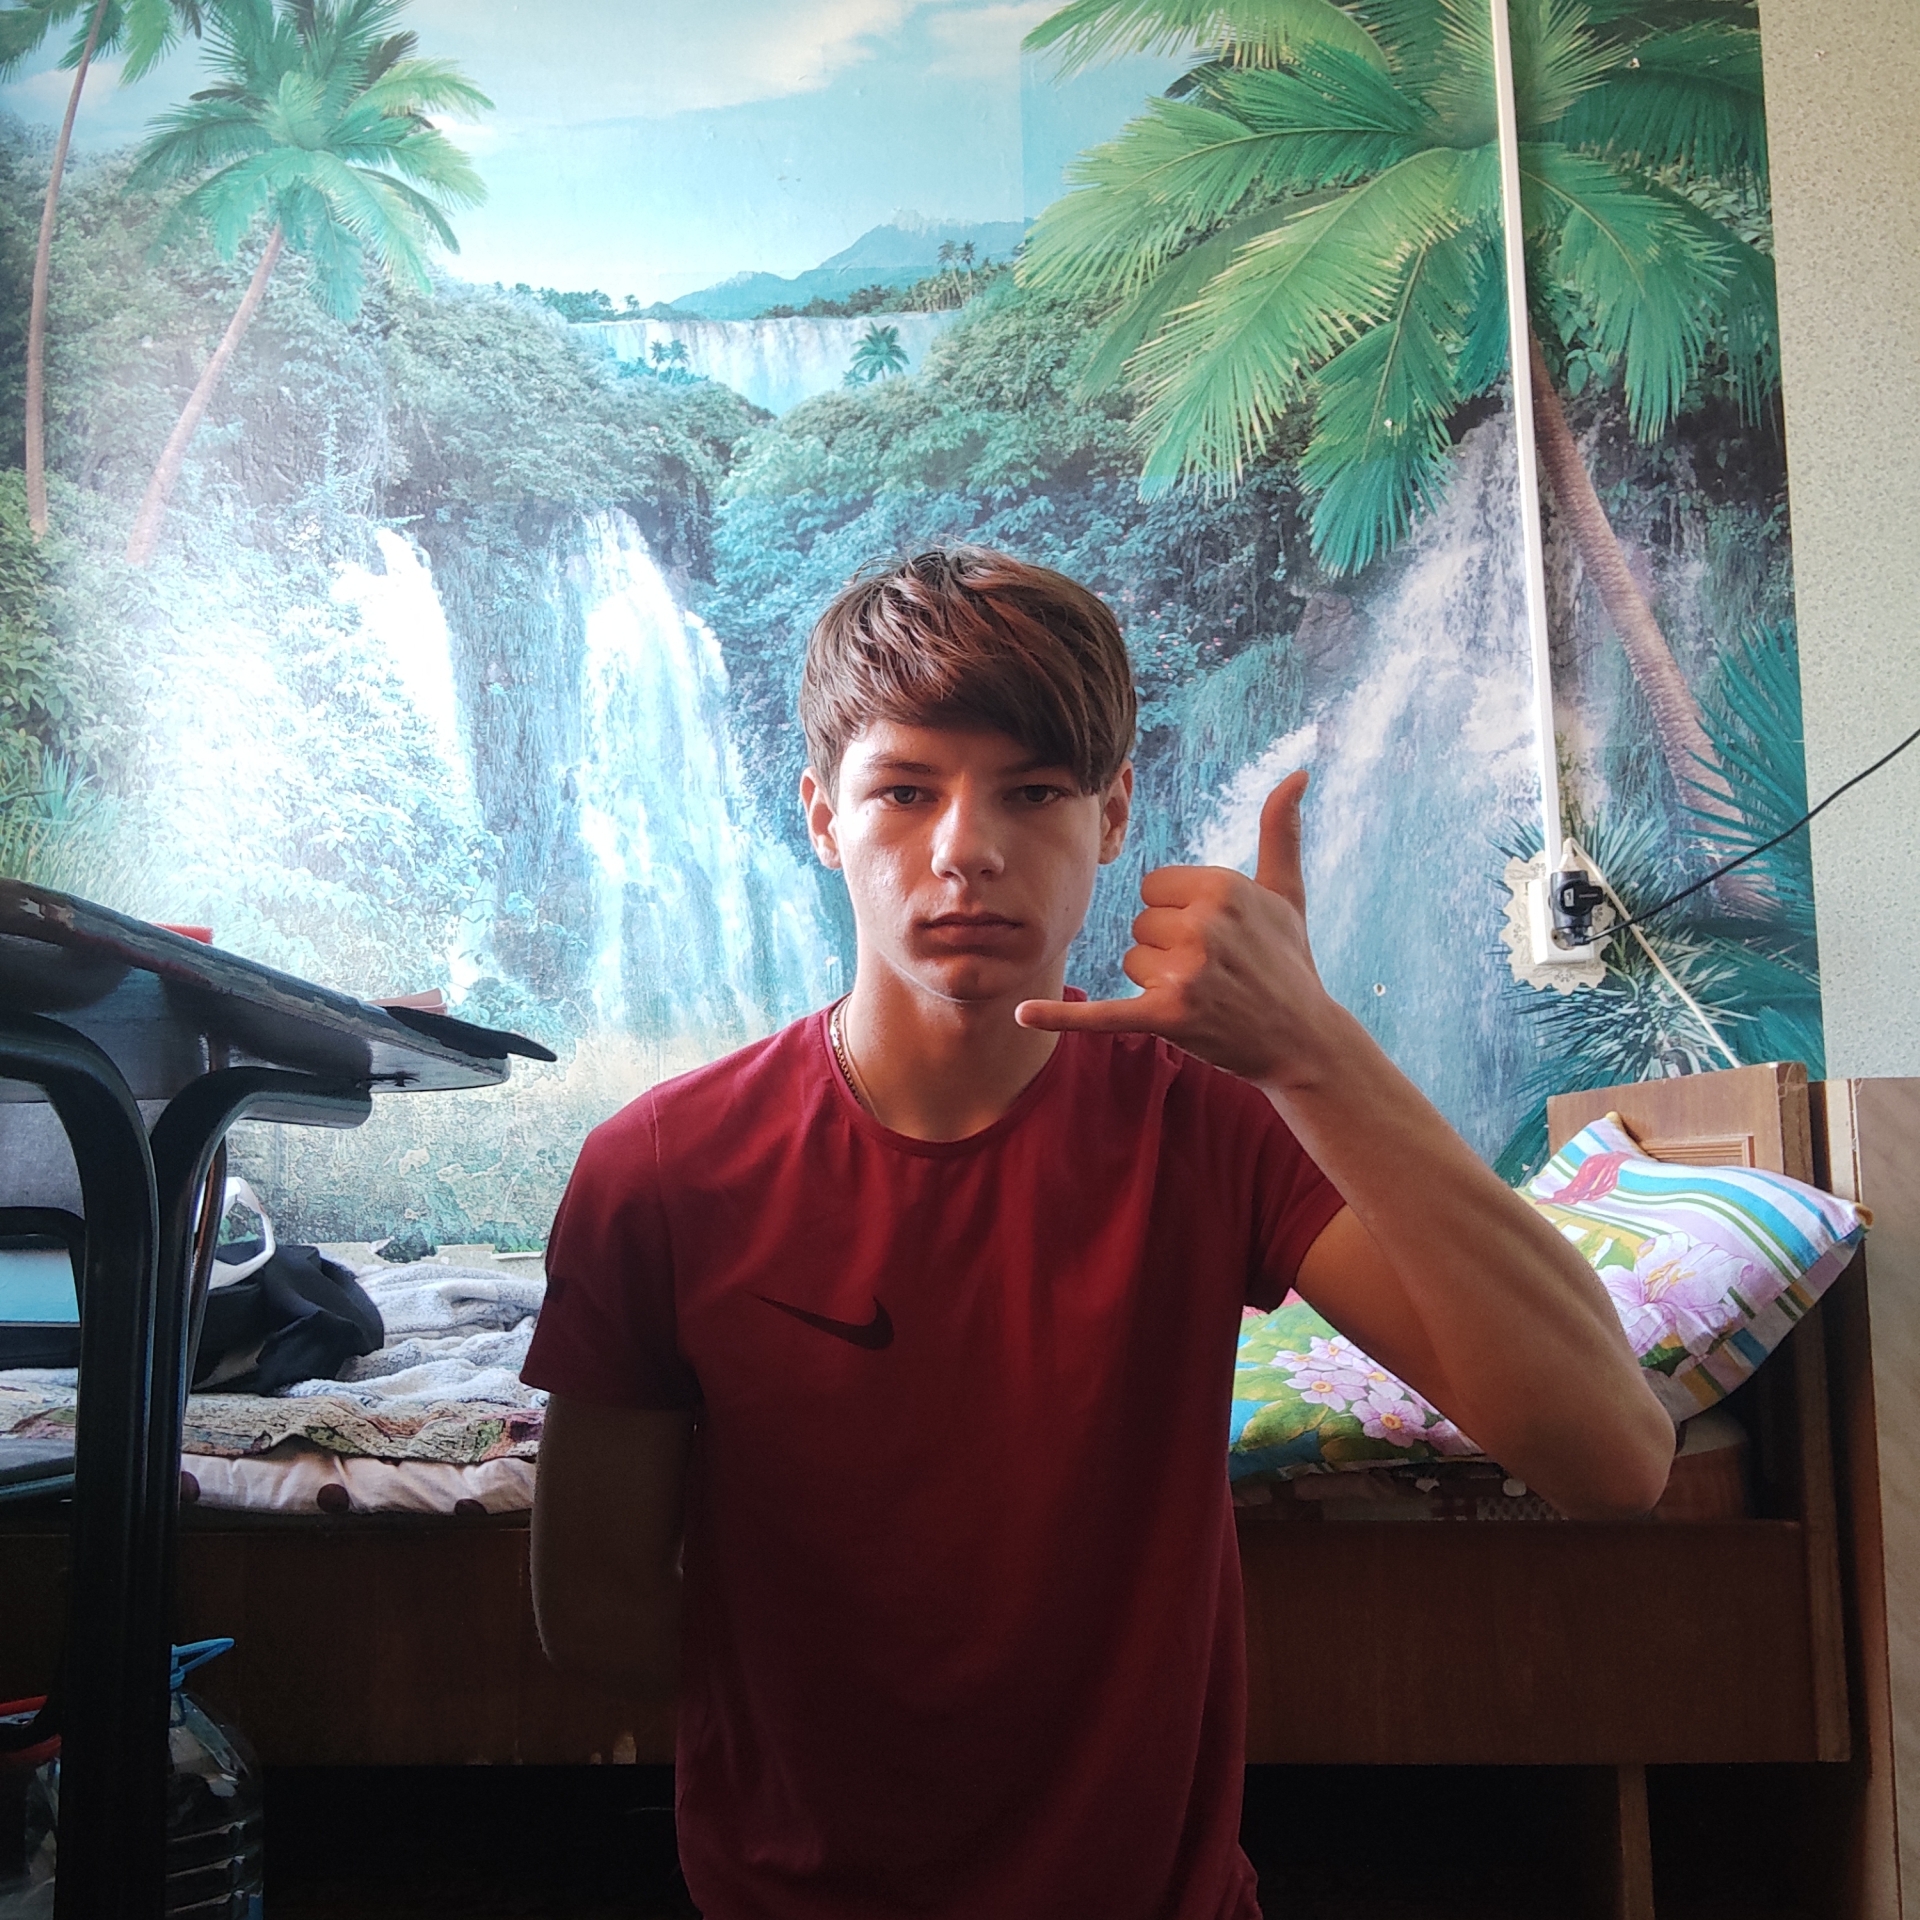
Label: clear